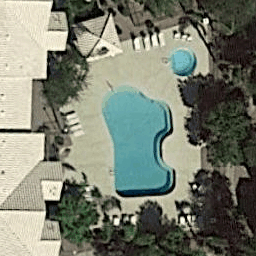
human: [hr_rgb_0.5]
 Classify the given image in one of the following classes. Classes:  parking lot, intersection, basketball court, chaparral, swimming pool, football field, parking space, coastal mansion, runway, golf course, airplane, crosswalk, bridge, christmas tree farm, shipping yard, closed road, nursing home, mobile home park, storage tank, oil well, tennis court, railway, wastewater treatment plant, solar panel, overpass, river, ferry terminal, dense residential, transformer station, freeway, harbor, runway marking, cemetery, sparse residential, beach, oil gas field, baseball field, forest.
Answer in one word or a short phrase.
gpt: swimming pool